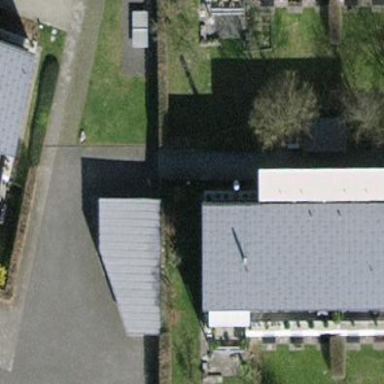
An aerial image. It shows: Flat-roofed building.